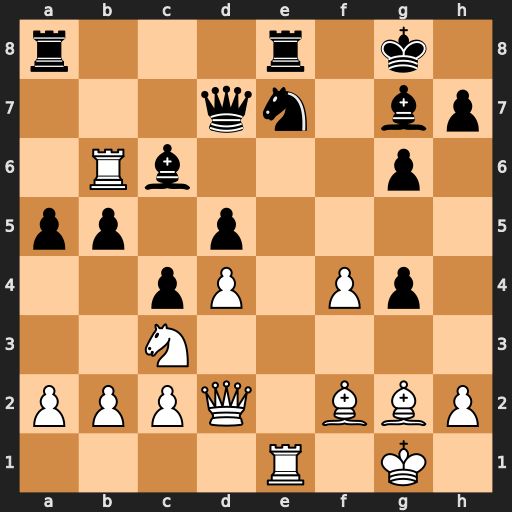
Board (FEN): r3r1k1/3qn1bp/1Rb3p1/pp1p4/2pP1Pp1/2N5/PPPQ1BBP/4R1K1
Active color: w
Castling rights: -
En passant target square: -
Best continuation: Rxe7 Rxe7 Rxc6